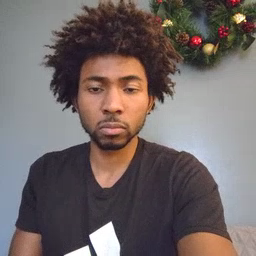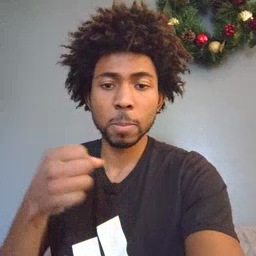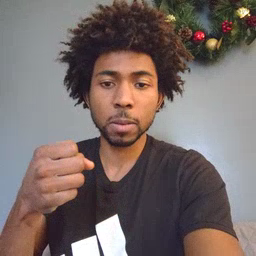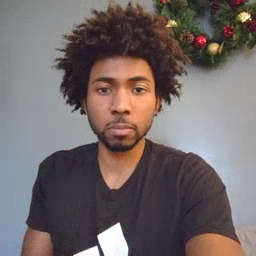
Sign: milk